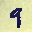
Label: 9